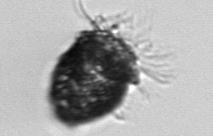
Label: Tintinnopsis